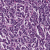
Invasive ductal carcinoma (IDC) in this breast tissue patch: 1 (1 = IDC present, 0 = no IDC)